Question: I've subclassed to add some a little more functionality(I'm 99% sure it has nothing to do with this question). In I added a toolbar to make dismissing the toolbar a little easier, the problem is, neither the UIToolbar, or the UIBarButtonItem inside the toolbar receive touches. It's almost as if the view is "invisible" in that the touches are forwarded to the view behind it(a UITableView). I know I could just make a "control" view that holds both the picker an a toolbar. But I just wanted to know if there was any way to do this without creating another view?
Here's my drawRect code:
'''
- (void)drawRect:(CGRect)rect
{
if(UI_USER_INTERFACE_IDIOM() == UIUserInterfaceIdiomPad) {
pickerToolbar = [[UIToolbar alloc] initWithFrame: CGRectMake(0, 0, self.frame.size.width, 40)];
UIBarButtonItem *closeButton = [[UIBarButtonItem alloc] initWithBarButtonSystemItem: UIBarButtonSystemItemDone target: self.delegate action: closeAction];
[pickerToolbar setItems: [NSArray arrayWithObject: closeButton]];
[self addSubview: pickerToolbar];
}
}
'''
Here's a photo:

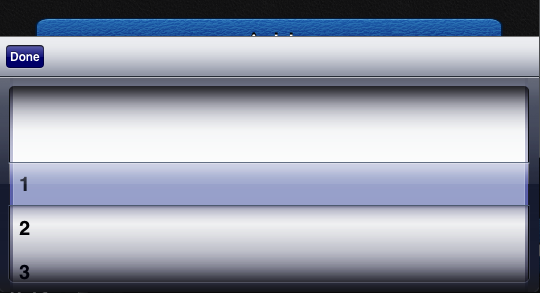
Answer: Never, never do this. You are adding a new subview every time the picker is drawn!
If your picker view is the input view of a text field, simply create a toolbar and add it as the input accessory view. It will then appear above the picker for you. This is the standard way to achieve this behaviour.